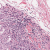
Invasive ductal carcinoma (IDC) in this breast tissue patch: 1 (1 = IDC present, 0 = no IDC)